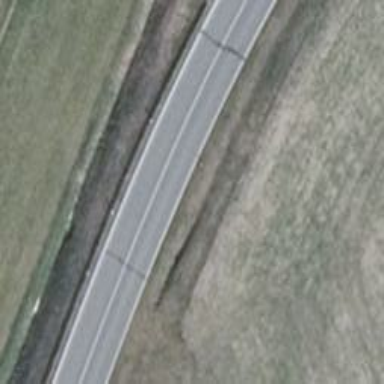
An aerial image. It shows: Secondary road with asphalt surface.